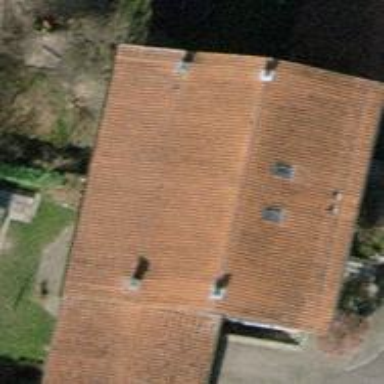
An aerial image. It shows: Semi-detached house with gabled roof.